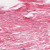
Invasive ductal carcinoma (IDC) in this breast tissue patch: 0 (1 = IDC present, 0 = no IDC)